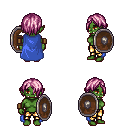
a pixel art fantasy rpg character, female body template, orc, green skin, blue cape, gold greaves, pink bangs hairstyle, leather bracers, shield, four views (front, back, left, right), 2x2 character sprite sheet, small pixel art, hard edges, no anti-aliasing